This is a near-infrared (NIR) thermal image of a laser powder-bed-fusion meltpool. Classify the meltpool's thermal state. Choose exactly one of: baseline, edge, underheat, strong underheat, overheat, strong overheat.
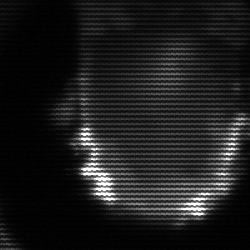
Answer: baseline